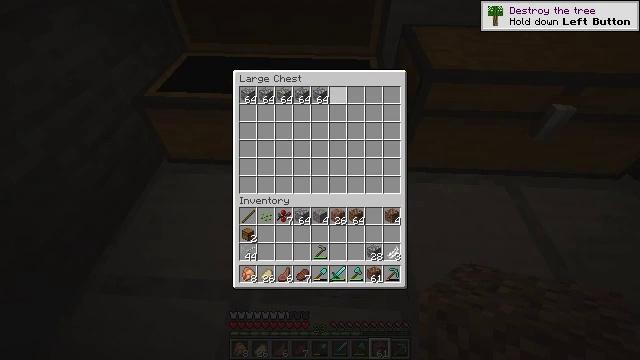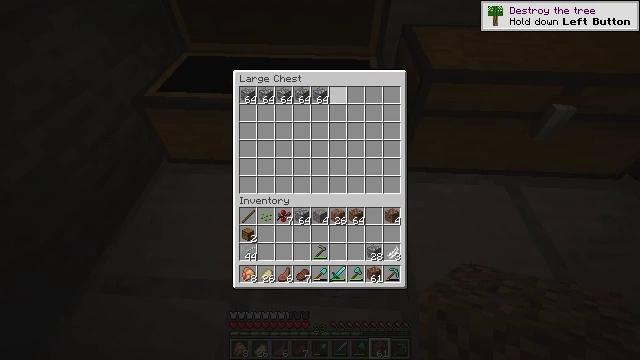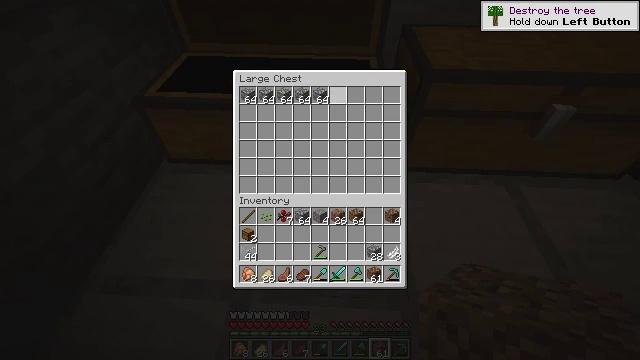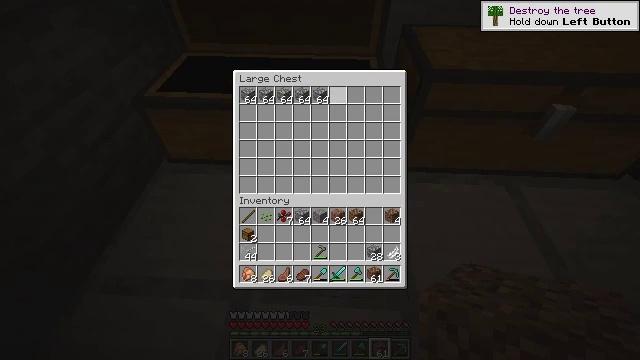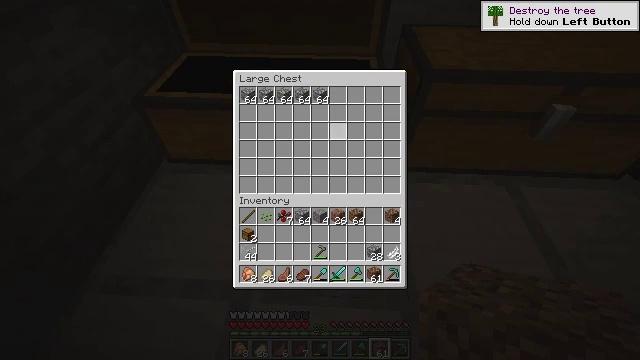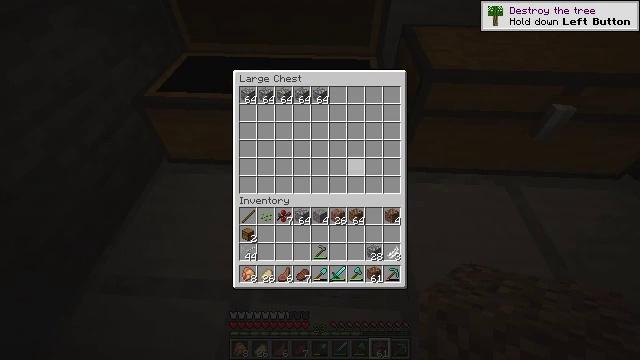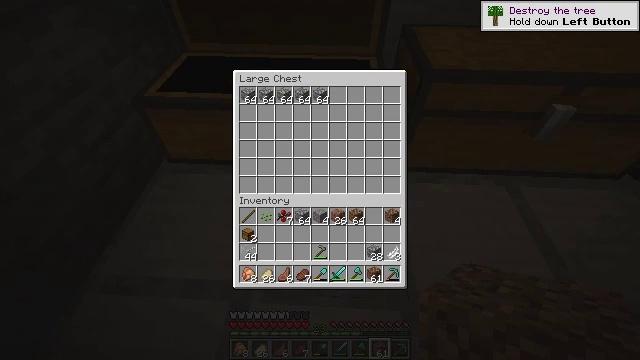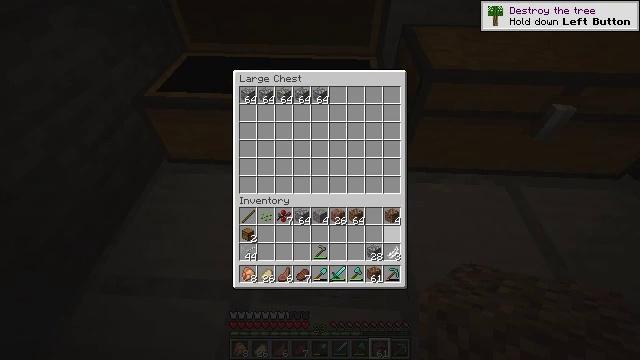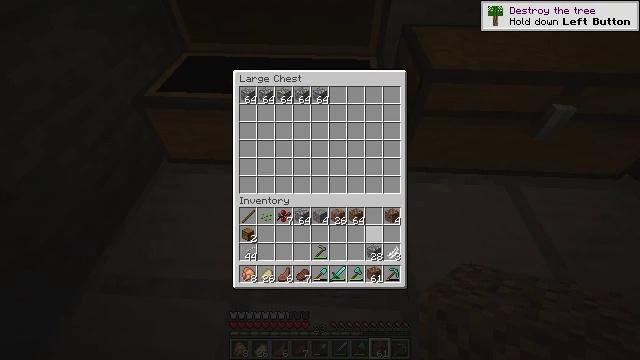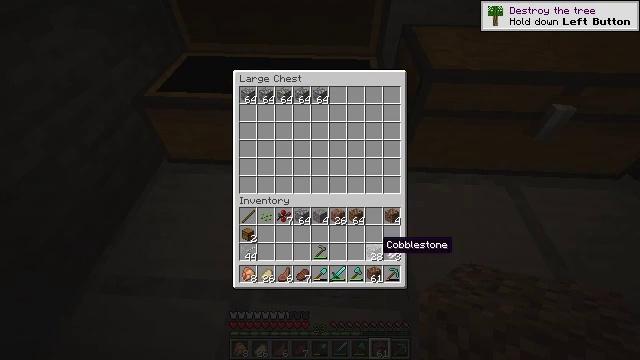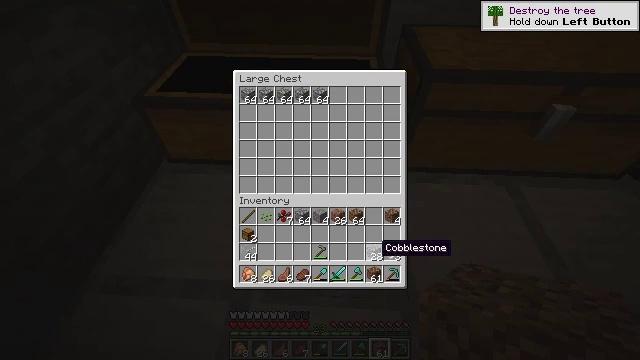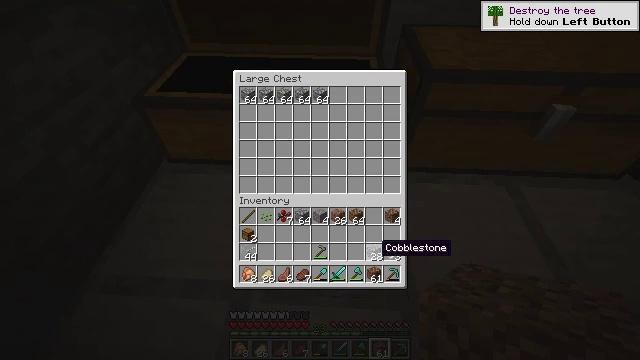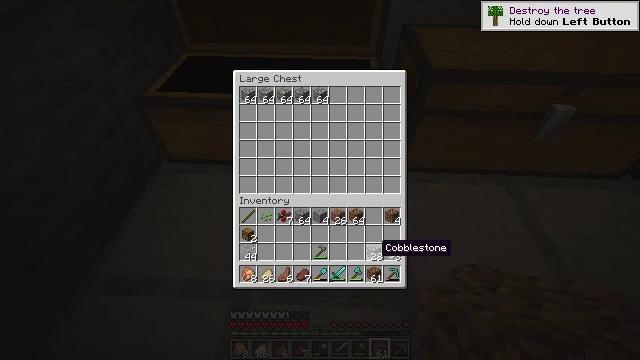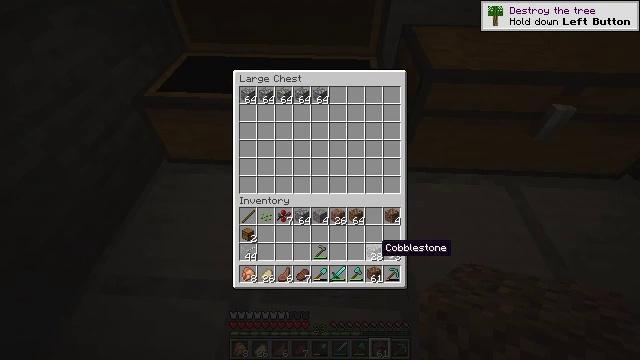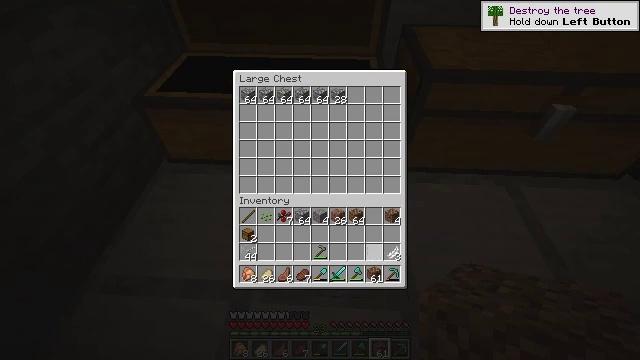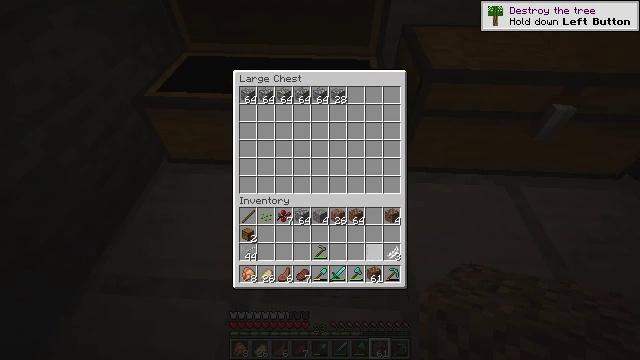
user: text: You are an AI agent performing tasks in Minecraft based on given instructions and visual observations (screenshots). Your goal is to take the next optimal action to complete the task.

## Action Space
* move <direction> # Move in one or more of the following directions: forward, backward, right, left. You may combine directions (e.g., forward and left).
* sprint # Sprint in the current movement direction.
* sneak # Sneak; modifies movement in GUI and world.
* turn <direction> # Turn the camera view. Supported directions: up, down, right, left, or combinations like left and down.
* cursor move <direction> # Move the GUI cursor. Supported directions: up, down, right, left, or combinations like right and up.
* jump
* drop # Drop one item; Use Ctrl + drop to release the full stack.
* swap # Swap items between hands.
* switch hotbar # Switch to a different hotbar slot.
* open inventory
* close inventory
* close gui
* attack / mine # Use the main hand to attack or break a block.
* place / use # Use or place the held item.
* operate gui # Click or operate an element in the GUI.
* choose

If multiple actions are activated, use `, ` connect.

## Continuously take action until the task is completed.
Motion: motion action
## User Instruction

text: Clear the sweet berry bush to collect the sweet berries.
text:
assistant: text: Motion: sneak
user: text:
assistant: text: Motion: sneak
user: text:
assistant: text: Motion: sneak
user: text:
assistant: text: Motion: sneak, turn down
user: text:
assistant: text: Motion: sneak, turn right and down
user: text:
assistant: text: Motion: sneak, turn right and down
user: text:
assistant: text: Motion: sneak, turn down
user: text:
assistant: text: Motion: sneak, turn down
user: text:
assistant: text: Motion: sneak, turn down
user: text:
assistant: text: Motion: sneak
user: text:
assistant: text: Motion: sneak
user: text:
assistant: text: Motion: sneak
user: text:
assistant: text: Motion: sneak
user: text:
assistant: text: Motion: sneak, attack / mine
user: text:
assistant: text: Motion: sneak, attack / mine
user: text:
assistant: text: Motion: sneak
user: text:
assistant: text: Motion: sneak
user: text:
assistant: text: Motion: sneak
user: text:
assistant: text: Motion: sneak
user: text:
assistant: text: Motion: sneak
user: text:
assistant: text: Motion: sneak
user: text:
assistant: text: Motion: no_op
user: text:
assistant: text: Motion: no_op
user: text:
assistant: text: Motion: no_op
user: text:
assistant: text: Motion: no_op
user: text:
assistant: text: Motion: no_op
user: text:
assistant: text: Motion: turn right
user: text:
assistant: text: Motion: turn right
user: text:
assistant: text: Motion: turn right and up
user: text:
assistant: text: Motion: turn right and up